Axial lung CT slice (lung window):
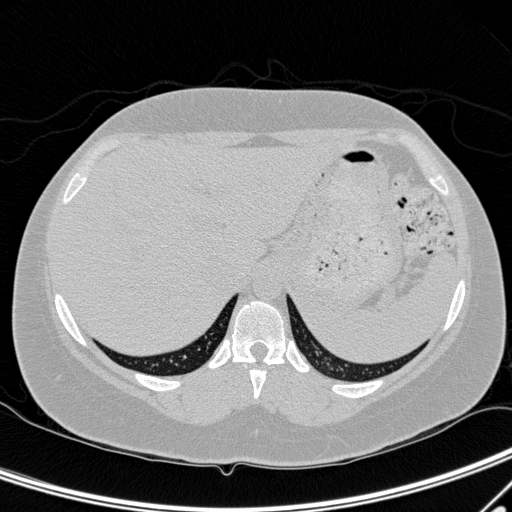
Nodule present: no